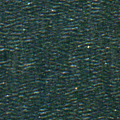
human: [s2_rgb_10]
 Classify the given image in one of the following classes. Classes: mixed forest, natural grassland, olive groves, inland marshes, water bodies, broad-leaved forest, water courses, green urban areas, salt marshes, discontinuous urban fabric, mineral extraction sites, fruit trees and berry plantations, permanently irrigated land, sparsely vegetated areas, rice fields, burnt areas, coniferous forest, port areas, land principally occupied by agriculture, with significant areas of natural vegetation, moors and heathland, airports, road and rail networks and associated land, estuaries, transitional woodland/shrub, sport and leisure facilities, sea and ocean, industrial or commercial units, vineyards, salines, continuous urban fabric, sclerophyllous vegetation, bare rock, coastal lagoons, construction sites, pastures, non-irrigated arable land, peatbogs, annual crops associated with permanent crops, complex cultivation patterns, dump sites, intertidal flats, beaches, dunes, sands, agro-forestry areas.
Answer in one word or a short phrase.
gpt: sea and ocean